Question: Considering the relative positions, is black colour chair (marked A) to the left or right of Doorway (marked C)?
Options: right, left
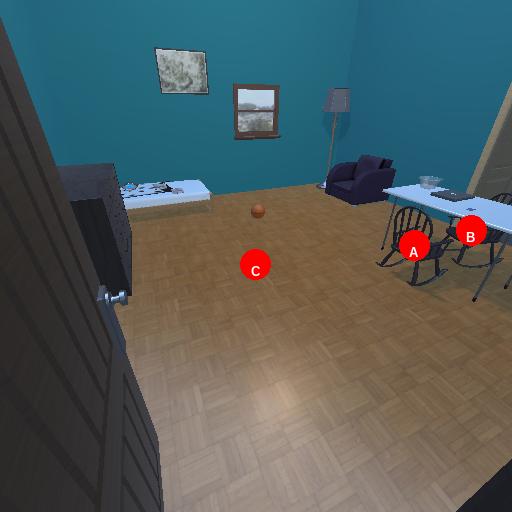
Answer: right